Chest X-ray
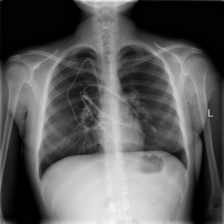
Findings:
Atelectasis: negative
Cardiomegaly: negative
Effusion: negative
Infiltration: negative
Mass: negative
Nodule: negative
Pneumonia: negative
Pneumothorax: negative
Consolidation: negative
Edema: negative
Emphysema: negative
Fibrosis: negative
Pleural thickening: negative
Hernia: negative